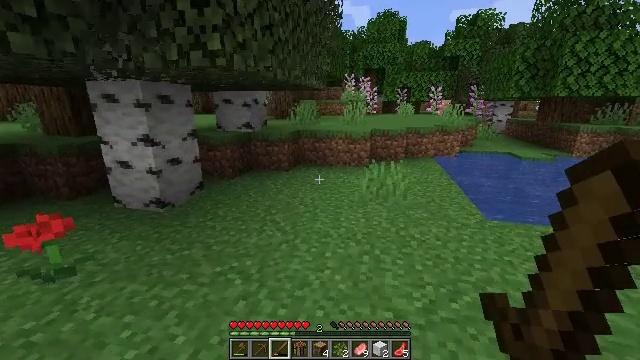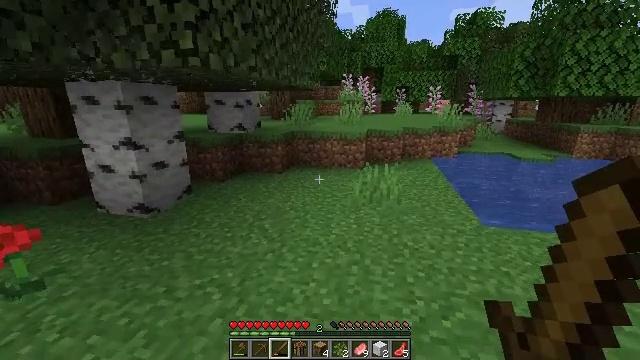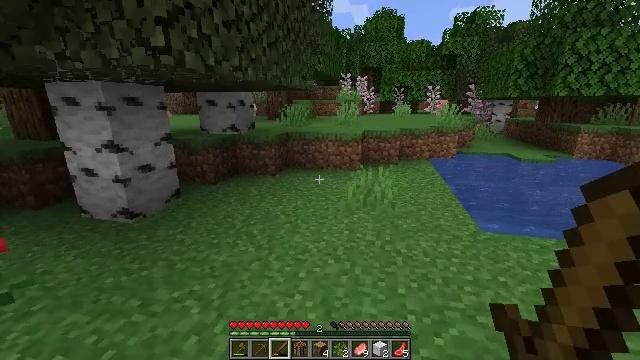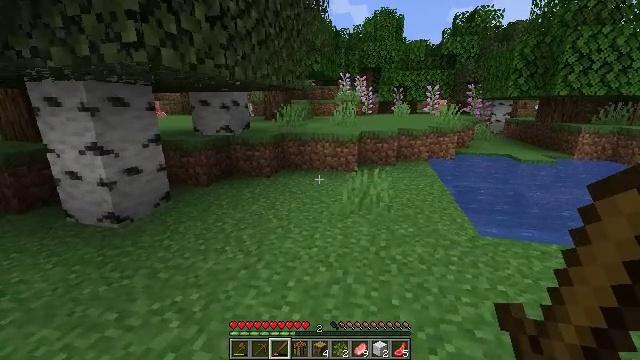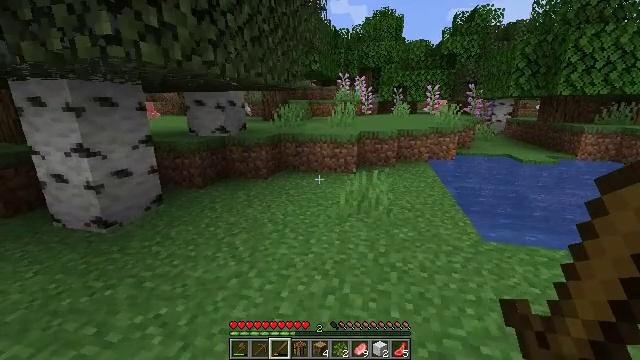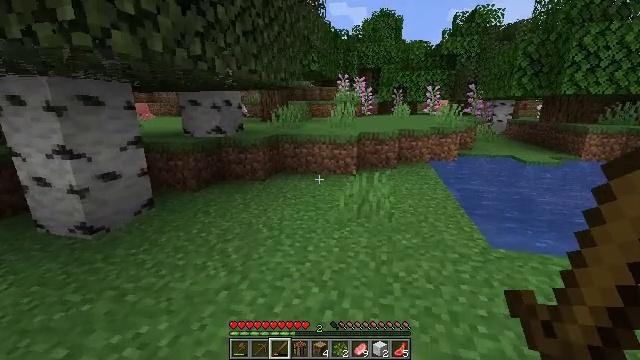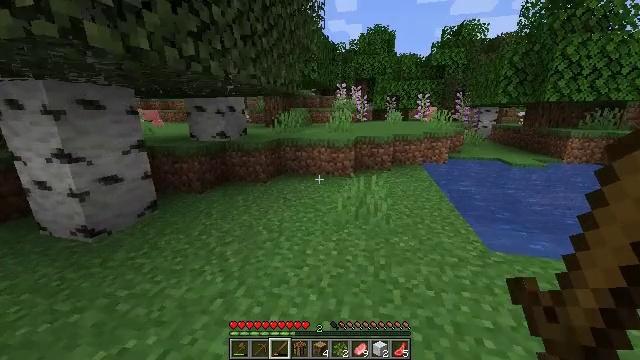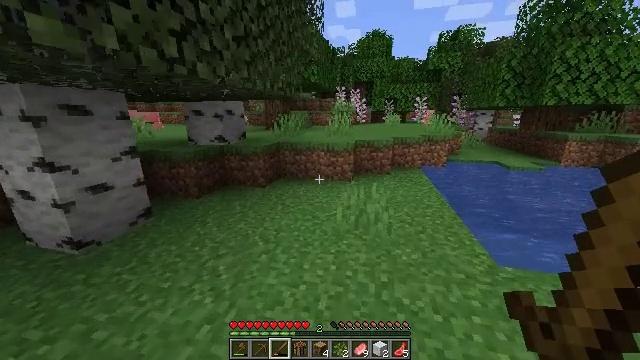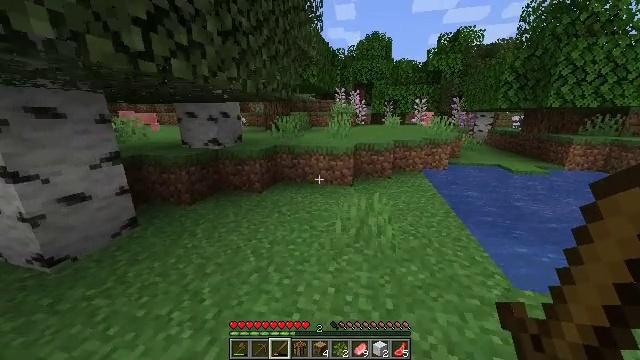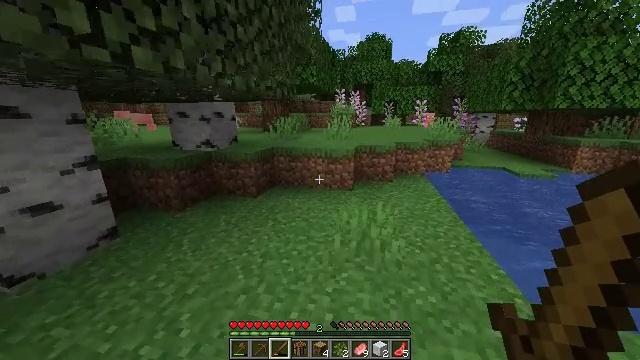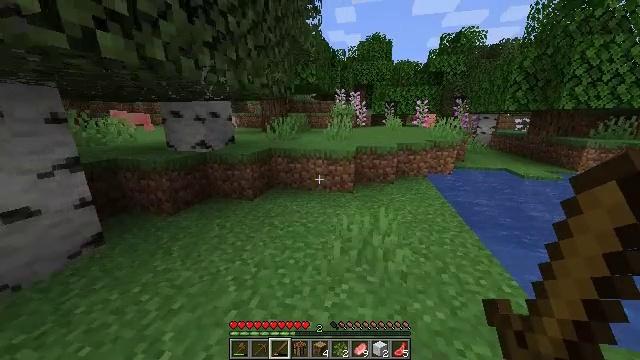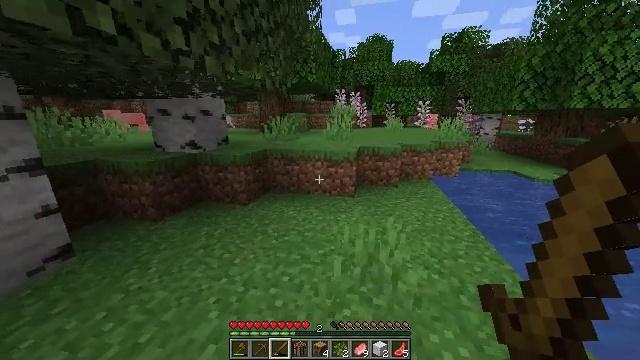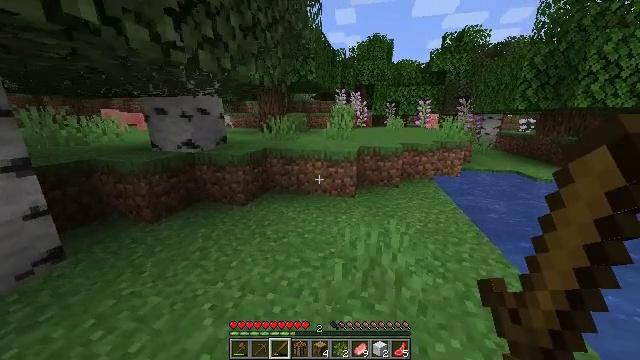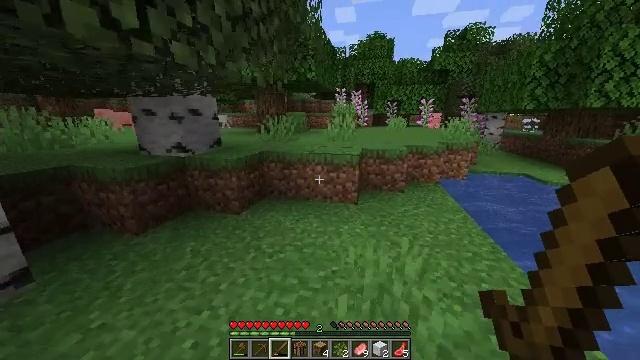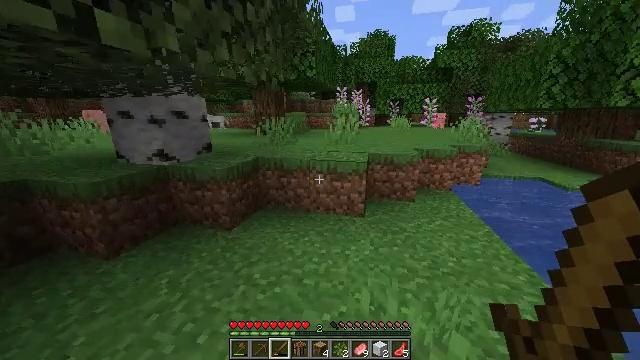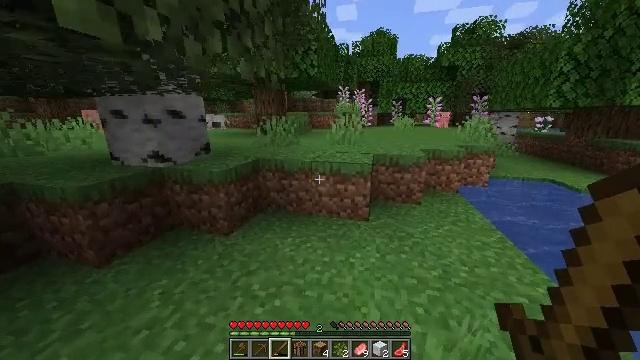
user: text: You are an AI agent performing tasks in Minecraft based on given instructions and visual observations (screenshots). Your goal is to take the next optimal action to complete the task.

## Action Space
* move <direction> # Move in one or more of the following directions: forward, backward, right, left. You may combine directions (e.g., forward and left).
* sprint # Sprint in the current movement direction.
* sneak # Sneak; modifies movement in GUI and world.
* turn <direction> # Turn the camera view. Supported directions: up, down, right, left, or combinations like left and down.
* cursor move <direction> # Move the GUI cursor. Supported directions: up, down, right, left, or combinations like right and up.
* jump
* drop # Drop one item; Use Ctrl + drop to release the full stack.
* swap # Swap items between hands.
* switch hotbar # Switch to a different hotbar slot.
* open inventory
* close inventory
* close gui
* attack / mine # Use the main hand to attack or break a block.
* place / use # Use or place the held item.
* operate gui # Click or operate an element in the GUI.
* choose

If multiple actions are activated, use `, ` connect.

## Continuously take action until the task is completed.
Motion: motion action
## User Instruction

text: Collect some oak leaves.
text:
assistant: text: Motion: move forward and move right
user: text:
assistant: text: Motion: move forward and move right
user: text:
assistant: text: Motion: move forward
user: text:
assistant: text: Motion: move forward, sprint
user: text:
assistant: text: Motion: move forward, sprint
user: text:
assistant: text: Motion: move forward, sprint
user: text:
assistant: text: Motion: move forward, sprint
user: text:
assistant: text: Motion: move forward, sprint
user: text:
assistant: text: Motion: move forward, sprint
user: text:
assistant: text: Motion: move forward
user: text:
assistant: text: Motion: move forward
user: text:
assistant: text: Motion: move forward
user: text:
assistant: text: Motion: move forward
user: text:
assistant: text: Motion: move forward
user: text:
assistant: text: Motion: move forward
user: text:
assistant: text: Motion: move forward, turn left
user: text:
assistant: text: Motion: move forward, turn left
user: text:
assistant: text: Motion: move forward and move right, turn left
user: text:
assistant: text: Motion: move forward and move right
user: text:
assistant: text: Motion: move forward and move right, turn left
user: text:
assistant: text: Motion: move forward and move right, turn left
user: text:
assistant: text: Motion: move forward and move right, turn left
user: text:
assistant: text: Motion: move forward and move right, turn left
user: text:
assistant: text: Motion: move forward
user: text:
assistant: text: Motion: move forward
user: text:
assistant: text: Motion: move forward
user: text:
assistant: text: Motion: move forward
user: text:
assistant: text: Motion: move forward, jump
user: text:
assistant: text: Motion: move forward, jump
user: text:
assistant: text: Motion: move forward, jump